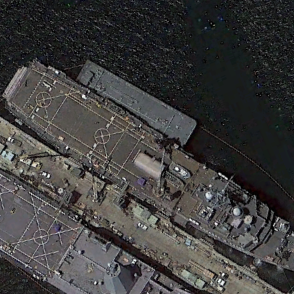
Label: combat